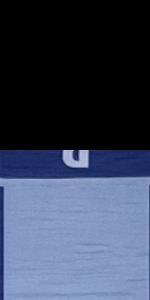
Label: Empty